Question: I recently inherited an Android app project here at work. The app works fine when plugged into the person-who-I-inherited-the-project-from's computer but when plugged into my computer the portion with a google map is blank and I get a "Failed to load map. Error contacting Google servers. This is probably an authentication issue (but could be due to network errors)." error in my console. This leads me to believe it's a setup issue on my end but after pouring over google and stackoverflow for many hours the problem persists.
I'm using ADT bundle 22. On Ubuntu 12.04. I added the google-play-services-lib through the sdk manager. My project's build path looks like this
I also created a new api key at <URL> and ensured that "Google Maps Android API v2" was selected. I added this key to the AndroidManifest.xml in the appropriate location.
After multiple fresh imports of the project source and multiple fresh installs of the ADT, my problem remains. Can anybody point me in the right direction?
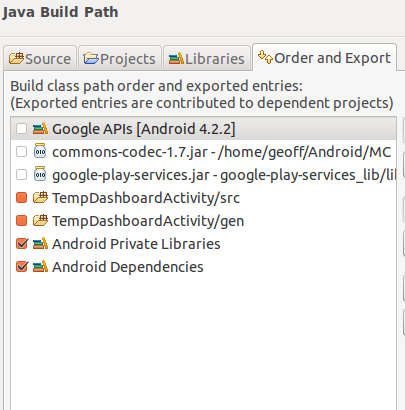
Answer: On a flyer I refreshed my key and changed the part with to . Maybe this was common knowledge but as the google help associated with key creation as show below only included I feel it is misleading. Maybe this can help somebody else.